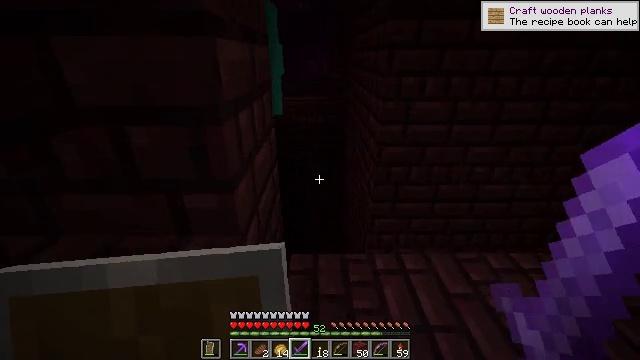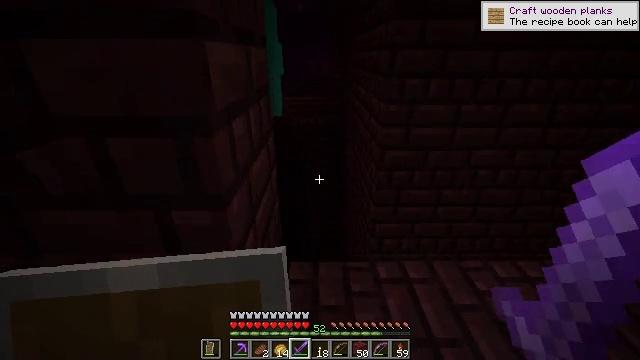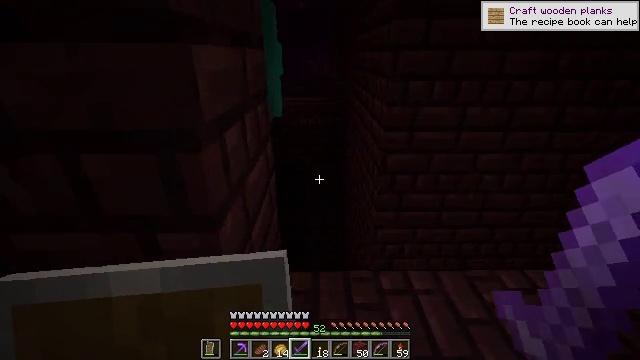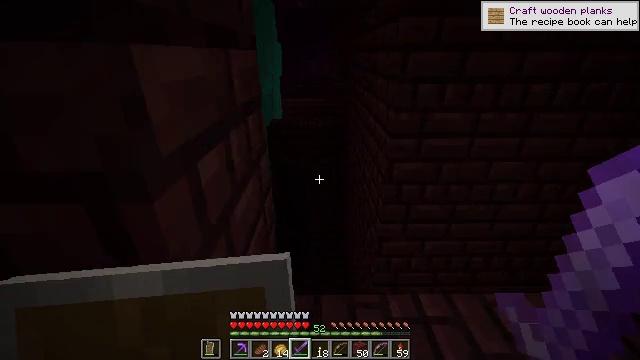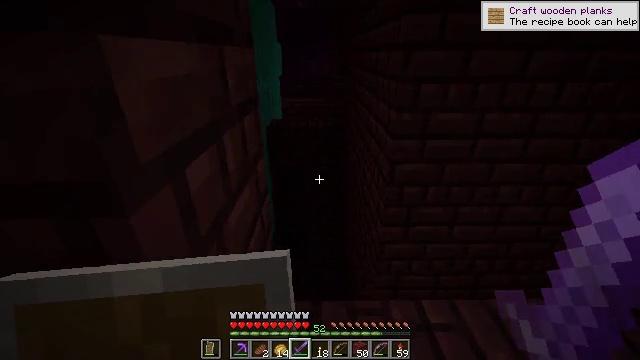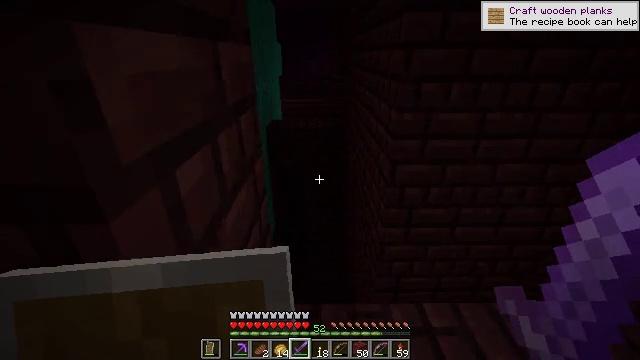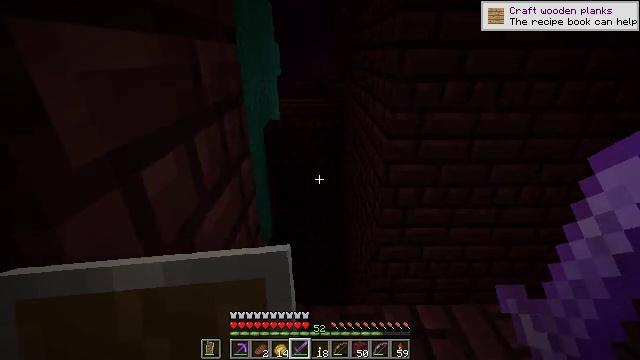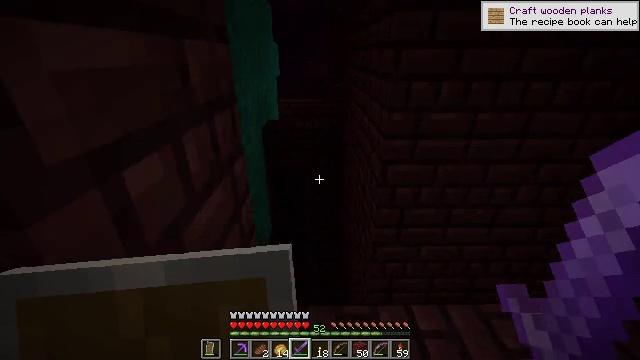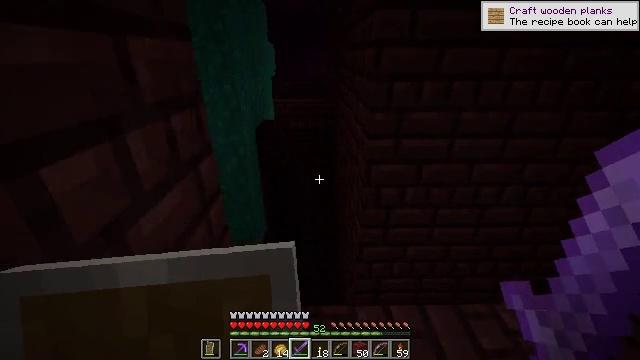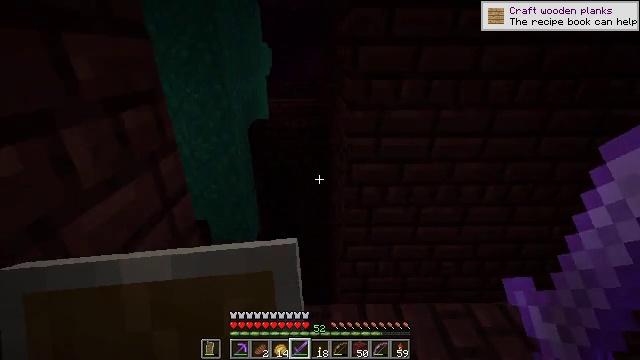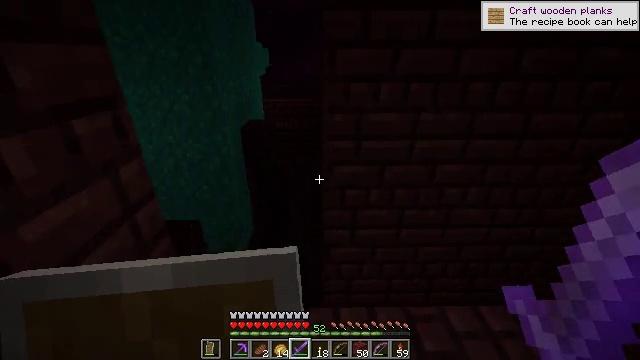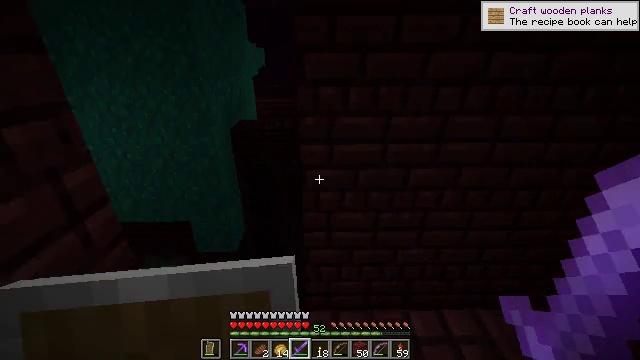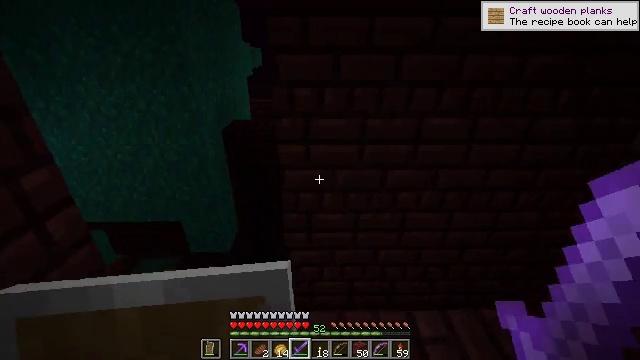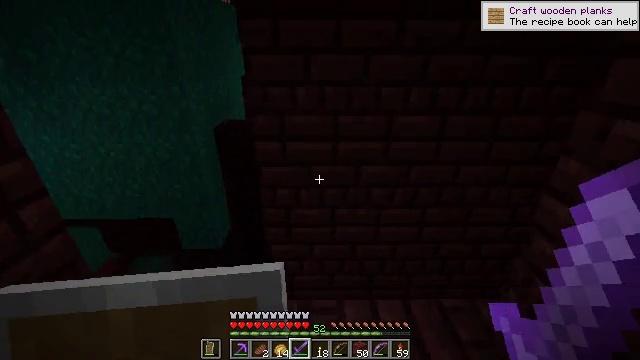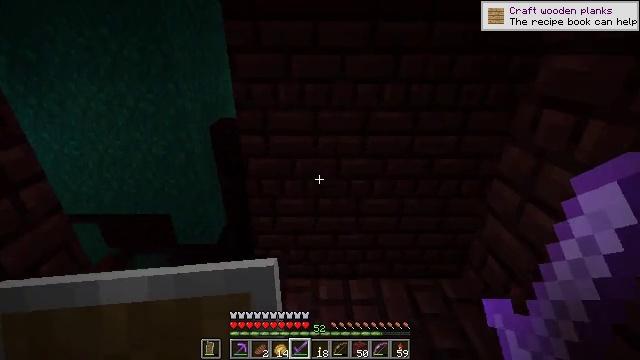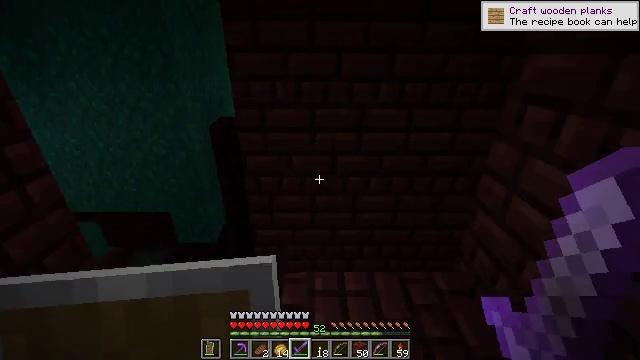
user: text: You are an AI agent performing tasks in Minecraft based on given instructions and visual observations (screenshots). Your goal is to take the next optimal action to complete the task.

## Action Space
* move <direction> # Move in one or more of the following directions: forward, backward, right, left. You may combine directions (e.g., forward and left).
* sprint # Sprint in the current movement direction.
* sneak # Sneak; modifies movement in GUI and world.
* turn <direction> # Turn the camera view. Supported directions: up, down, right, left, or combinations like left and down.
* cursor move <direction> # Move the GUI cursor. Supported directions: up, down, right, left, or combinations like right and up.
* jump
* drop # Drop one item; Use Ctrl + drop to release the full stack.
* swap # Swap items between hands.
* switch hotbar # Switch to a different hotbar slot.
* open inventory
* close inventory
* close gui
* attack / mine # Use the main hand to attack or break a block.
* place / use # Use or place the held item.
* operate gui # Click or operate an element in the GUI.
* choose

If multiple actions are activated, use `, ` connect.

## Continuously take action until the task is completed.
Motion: motion action
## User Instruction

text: Collect nether bricks for building.
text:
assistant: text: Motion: move forward
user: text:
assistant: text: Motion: move forward
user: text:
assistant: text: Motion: no_op
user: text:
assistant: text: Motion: no_op
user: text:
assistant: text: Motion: no_op
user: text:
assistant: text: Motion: move right
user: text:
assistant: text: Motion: move right
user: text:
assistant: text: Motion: move right
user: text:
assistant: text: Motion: move right
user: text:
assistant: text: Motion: move right
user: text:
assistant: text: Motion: move right
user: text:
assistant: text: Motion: move back and move right
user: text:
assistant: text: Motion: move back and move right
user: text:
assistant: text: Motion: move back
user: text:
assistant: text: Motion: move back
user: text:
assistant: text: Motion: move back
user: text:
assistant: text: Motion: move back
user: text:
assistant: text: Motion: move back
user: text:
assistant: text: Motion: move back
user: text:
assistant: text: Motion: move back
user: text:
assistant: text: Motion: move back
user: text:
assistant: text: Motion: move back
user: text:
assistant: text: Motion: move back, turn left
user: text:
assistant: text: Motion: move back, turn left
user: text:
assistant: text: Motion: turn left and up
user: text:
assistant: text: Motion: move left, turn left and up
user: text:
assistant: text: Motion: move left, turn left
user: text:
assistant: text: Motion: move left, turn left and up
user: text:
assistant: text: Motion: move left, turn left and up
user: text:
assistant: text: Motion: move forward and move left, turn left